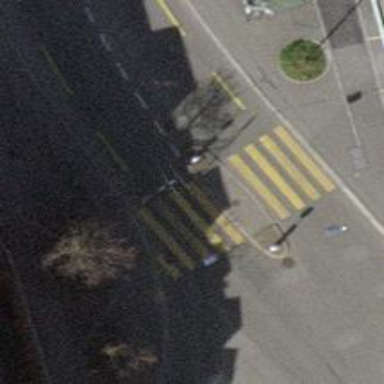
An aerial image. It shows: Uncontrolled zebra crossing with island. The crossing is marked with zebra stripes.